Question: <URL>

If you use firebug, or chrome's inspect element and insert this code
'''
<div style="background:blue;width:100px;height:100px;float:left;"></div>
<div style="background:green;width:100px;height:100px;float:right;"></div>
<div style="clear:both;"></div>
'''
in .product-info .right you get a white space around 400px of height.Same happens if I try to modify my template.
It works fine if I create a html document and paste the same code
'''
<html>
test<br />
<div style="background:blue;width:100px;height:100px;float:left;"></div>
<div style="background:green;width:100px;height:100px;float:right;"></div>
<div style="clear:both;"></div>
test again
</html>
'''
The problem is clearly somewhere in opencart, I can't find where though.
edit:If i put display:none; on column left it doesn't create a gap, so there is something wrong with column left.
edit:I found the solution myself.I fixed the floats by floating right column
'''
.product-info .right {
float:right;
width:470px;
margin:0;
}
'''
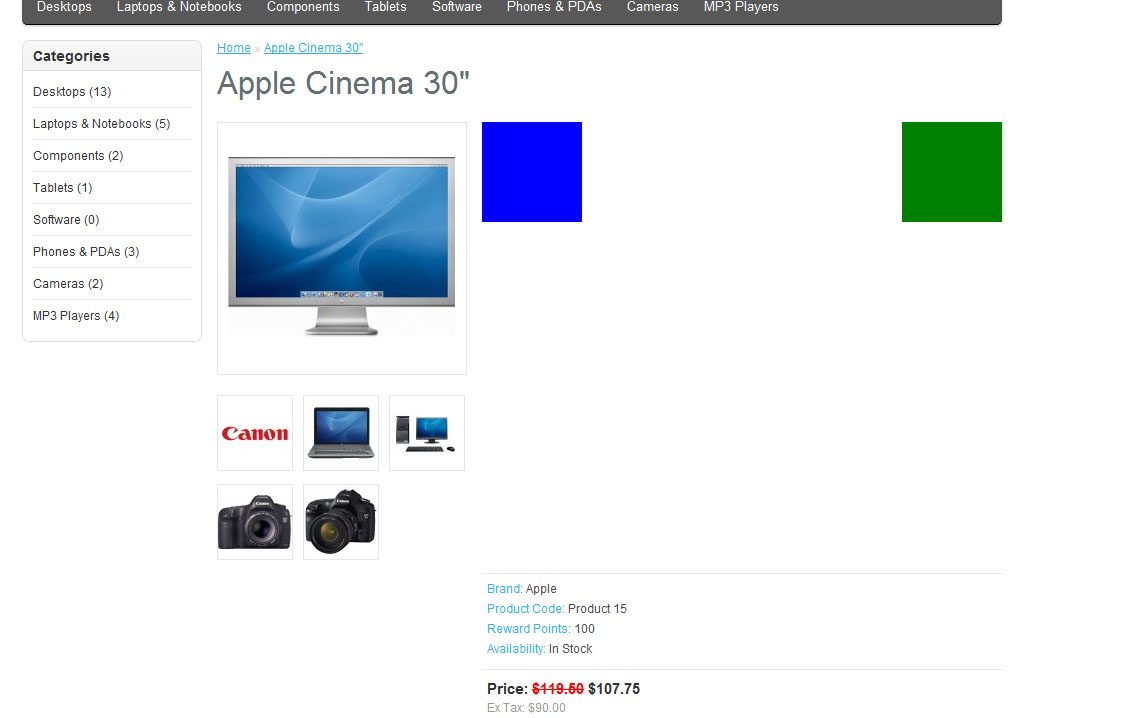
Answer: Your HTML structure should be like this
'''
<div class="right">
<div style="overflow: hidden; margin-bottom: 10px;">
<div style="background:blue;width:100px;height:100px;float:left;"></div>
<div style="background:green;width:100px;height:100px;float:right;"></div>
</div>
<div style="" class="description"> <!-- remove the style clear:both -->
<span>Brand:</span> <a href="http://demo.opencart.com/index.php?route=product/manufacturer/product&amp;manufacturer_id=8">Apple</a><br>
<span>Product Code:</span> Product 15<br>
<span>Reward Points:</span> 100<br>
<span>Availability:</span> In Stock
</div>
......
your remaining divs goes here
.....
</div>
'''
---
Screen shot: